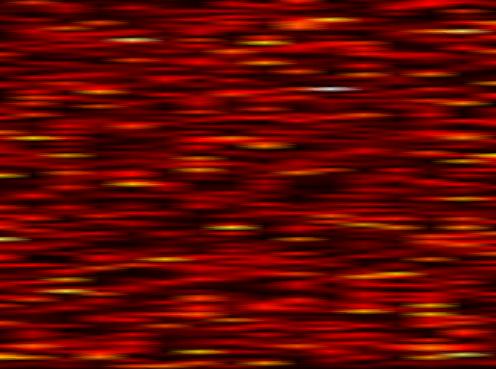
Label: OFDM